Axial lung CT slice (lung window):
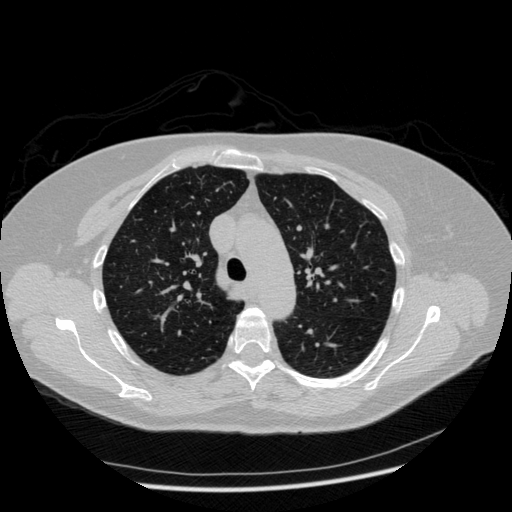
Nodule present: no